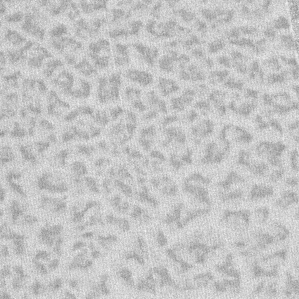
Label: frost